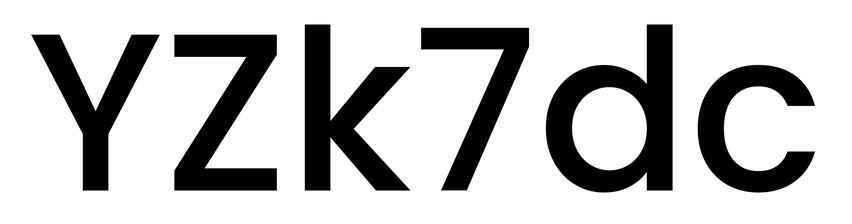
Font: Poppins-Medium